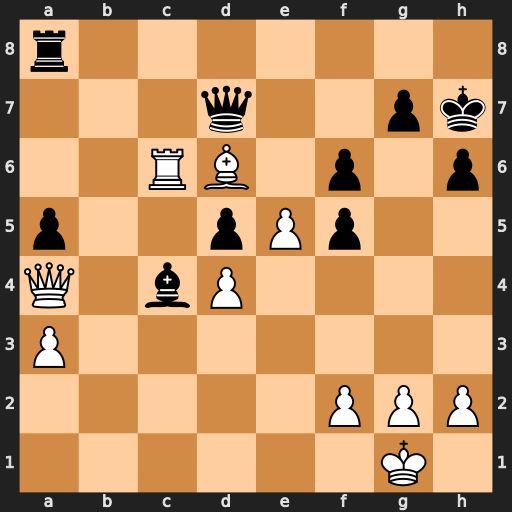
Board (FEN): r7/3q2pk/2RB1p1p/p2pPp2/Q1bP4/P7/5PPP/6K1
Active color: w
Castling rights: -
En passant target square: -
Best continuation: Rxc4 Qxa4 Rxa4